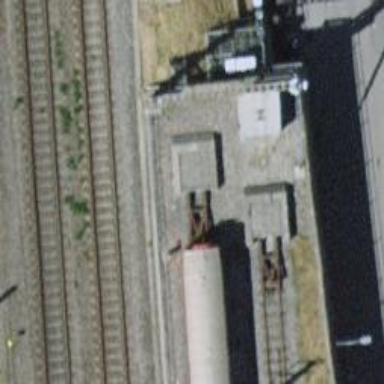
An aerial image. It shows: Railway buffer stop.